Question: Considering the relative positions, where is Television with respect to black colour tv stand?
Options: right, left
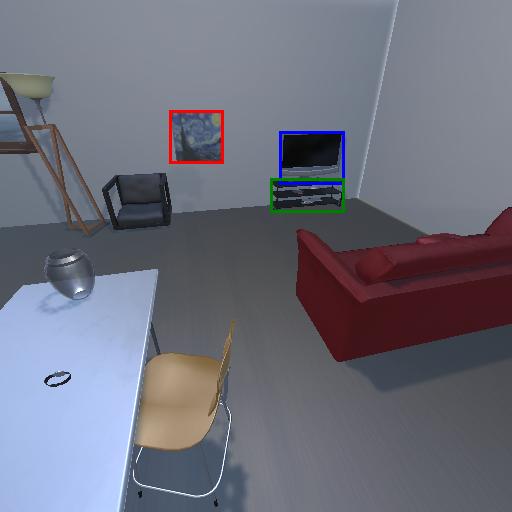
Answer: right